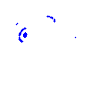
Particle: pion